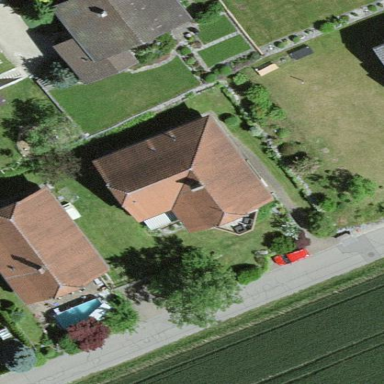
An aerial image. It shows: Residential building.